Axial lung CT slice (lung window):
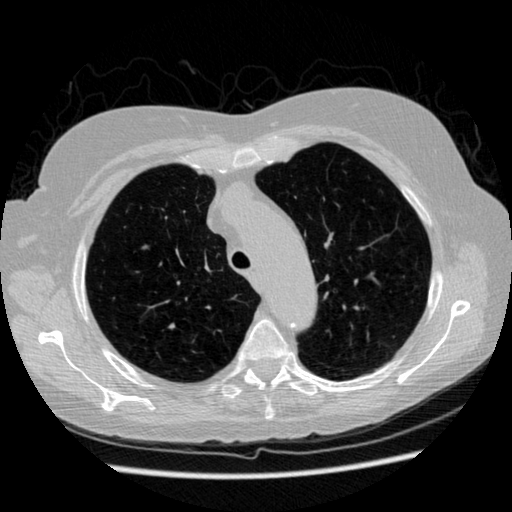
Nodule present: no